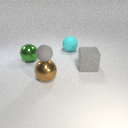
large gray rubber cube in front of large cyan rubber sphere